Question: I have a summary column coded like this:
'''
private void radGridView1_Initialized(object sender, EventArgs e)
{
this.radGridView1.SummaryRowsBottom.Add(new GridViewSummaryRowItem(new GridViewSummaryItem[]{
new GridViewSummaryItem("Balance", "{0}", GridAggregateFunction.Sum)}));
this.radGridView1.MasterTemplate.ShowTotals = true;
this.radGridView1.MasterView.SummaryRows[0].PinPosition = PinnedRowPosition.Top;
}
private void radGridView1_ViewCellFormatting(object sender, CellFormattingEventArgs e)
{
if (e.CellElement is GridSummaryCellElement)
{
e.CellElement.TextAlignment = ContentAlignment.MiddleRight;
Font summaryFont = new Font("Segoe", 9, FontStyle.Bold);
e.CellElement.Font = summaryFont;
}
}
'''
I need to format this column in this way like for the others which I have modified in the designer.
> {0:R #.##,##}

How can I achieve such format of the string in the above context?
I tried something on this line but the compiler gives error saying that the string format can be only "G", "g", "X", "x", "F", "f", "D" o "d" and if I try one of those than I get an error "Target invocation error not managed".
'''
new GridViewSummaryItem("Balance", "{0}", GridAggregateFunction.Sum.ToString("R #.##,##"))}));
'''
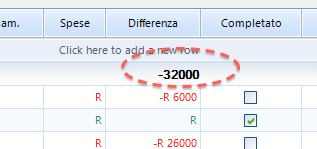
Answer: In the constructor you can specify the desired format of the summary item, so try this:
'''
this.radGridView1.SummaryRowsBottom.Add(new GridViewSummaryRowItem(new GridViewSummaryItem[]{
new GridViewSummaryItem("DecimalColumn", "{0:R #.##,##}", GridAggregateFunction.Sum)}));
'''
Two other things I noticed:
1. You are adding the row to SummaryRowsBottom and the you are setting its PinPosition to Top. Instead, you can use the SummaryRowsTops.
2. I noticed you are creating a new instance of a Font in the formatting event. Bear in mind that this event gets triggered quite often and creating a Font is not a cheap operation, so I would move this as a global variable.